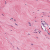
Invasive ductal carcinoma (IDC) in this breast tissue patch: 0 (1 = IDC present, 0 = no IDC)